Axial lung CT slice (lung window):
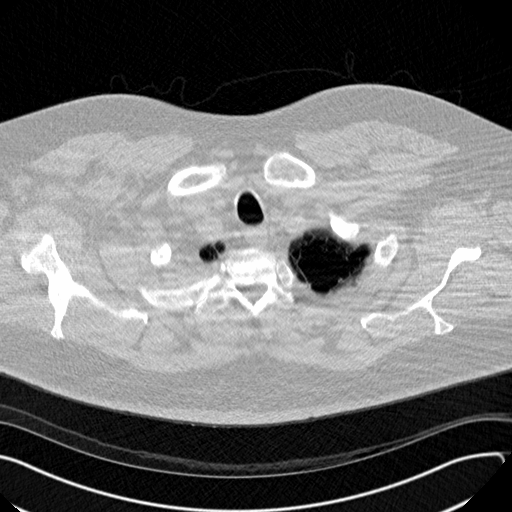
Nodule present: no